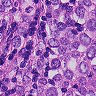
Metastatic tissue present: yes